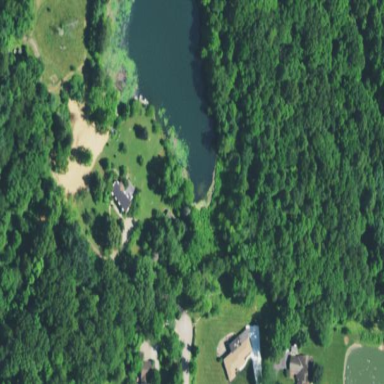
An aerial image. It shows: Pond with natural water.